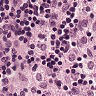
Metastatic tissue present: no